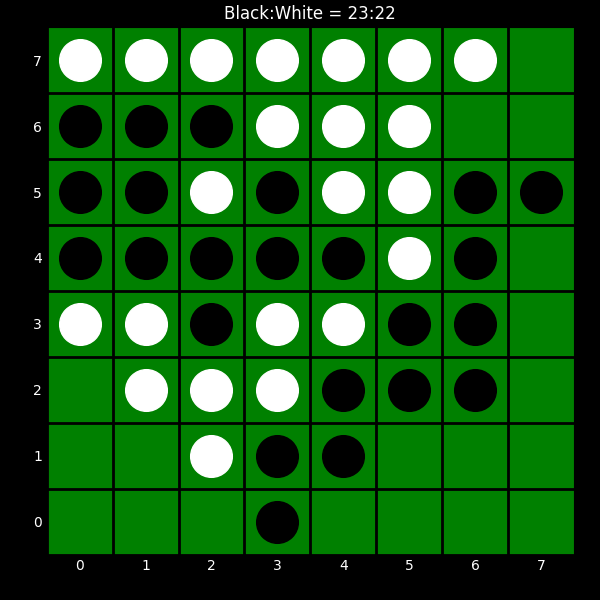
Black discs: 23
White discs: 22